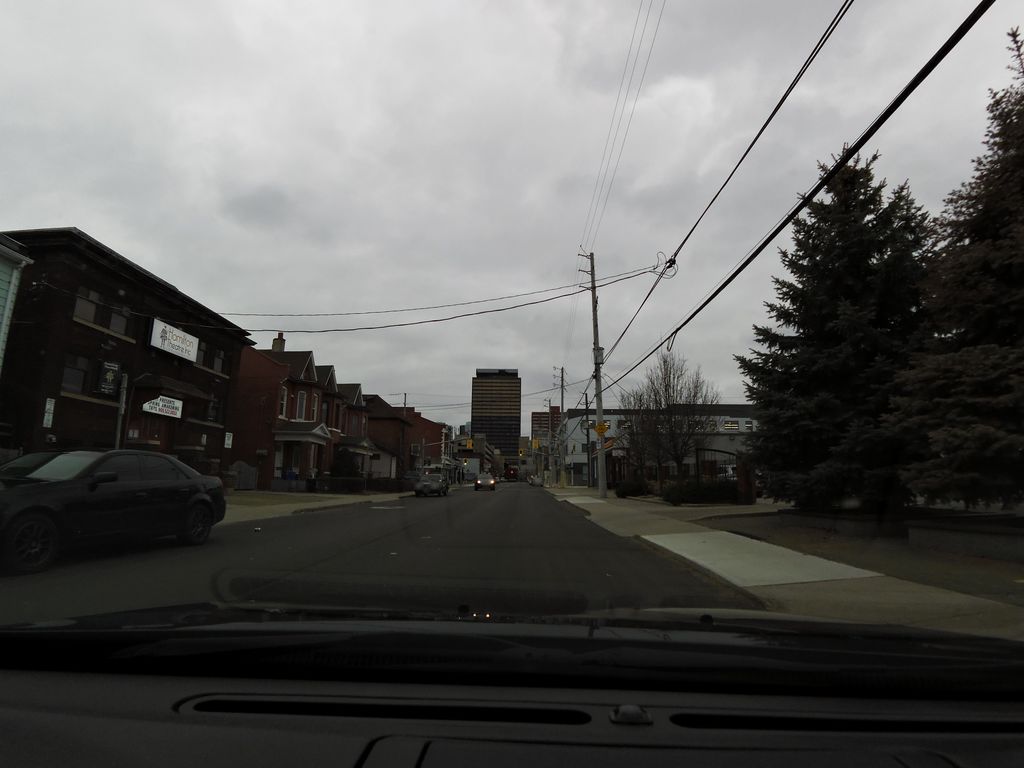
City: hamilton